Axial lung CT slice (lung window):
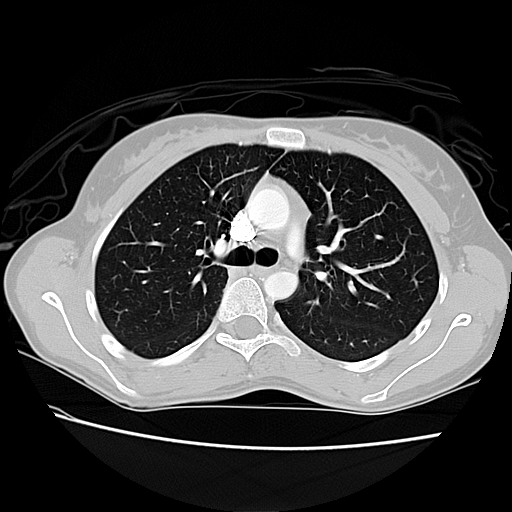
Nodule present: no